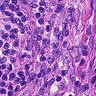
Metastatic tissue present: no